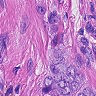
Metastatic tissue present: yes